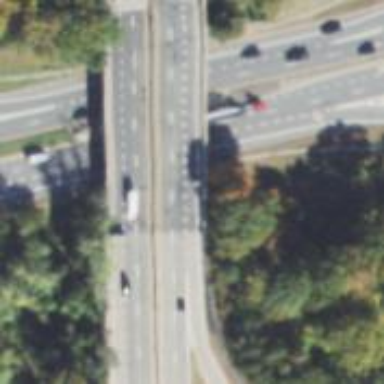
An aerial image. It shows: Bridge over motorway.